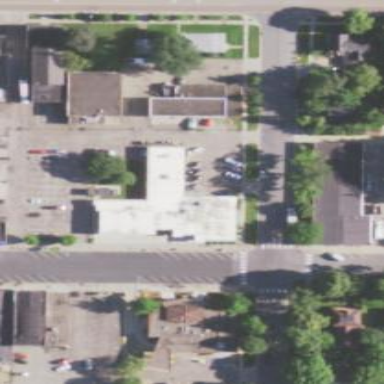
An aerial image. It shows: Civic building.